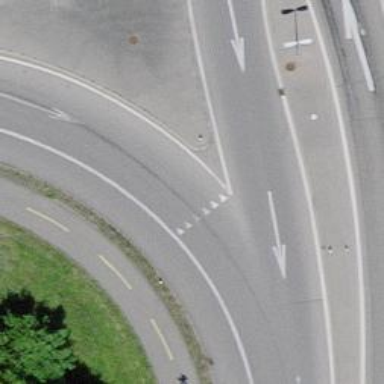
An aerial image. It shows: Road with "give way" sign.